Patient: sex F, age 63
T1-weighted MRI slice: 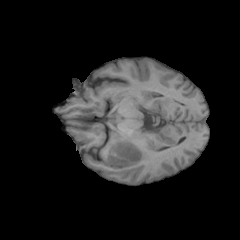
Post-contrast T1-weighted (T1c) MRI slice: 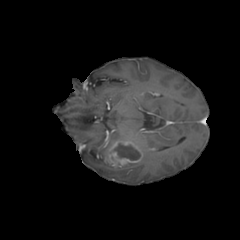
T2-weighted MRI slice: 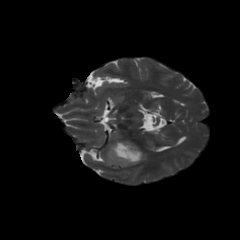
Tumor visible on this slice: yes
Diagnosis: Glioblastoma, IDH-wildtype
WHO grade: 4